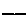
Label: line